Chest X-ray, PA view. Patient: 39 years old, sex F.
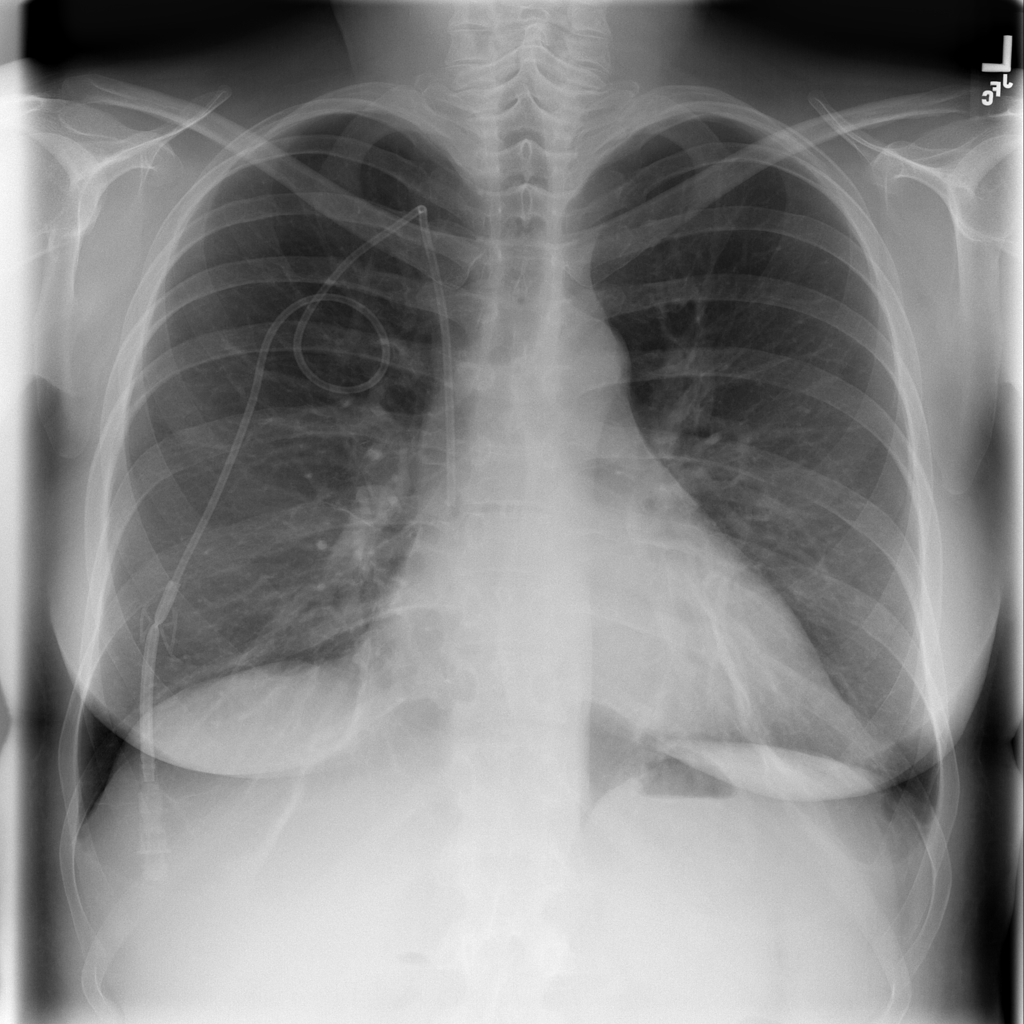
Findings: No Finding